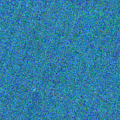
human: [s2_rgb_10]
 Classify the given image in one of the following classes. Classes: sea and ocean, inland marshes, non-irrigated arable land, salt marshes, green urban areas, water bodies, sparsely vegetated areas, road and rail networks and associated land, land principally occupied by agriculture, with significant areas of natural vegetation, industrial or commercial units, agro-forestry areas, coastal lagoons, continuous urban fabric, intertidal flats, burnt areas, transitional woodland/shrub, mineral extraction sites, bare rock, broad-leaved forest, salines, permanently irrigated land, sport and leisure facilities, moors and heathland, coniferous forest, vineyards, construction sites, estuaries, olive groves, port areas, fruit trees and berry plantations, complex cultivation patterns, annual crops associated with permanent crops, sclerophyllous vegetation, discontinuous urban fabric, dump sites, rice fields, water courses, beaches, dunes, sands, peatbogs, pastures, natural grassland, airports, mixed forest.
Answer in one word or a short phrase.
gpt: sea and ocean